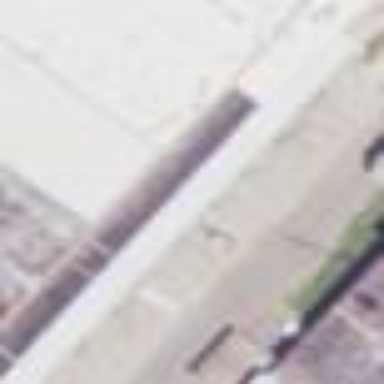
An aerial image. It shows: Close-up view of roof part of building.